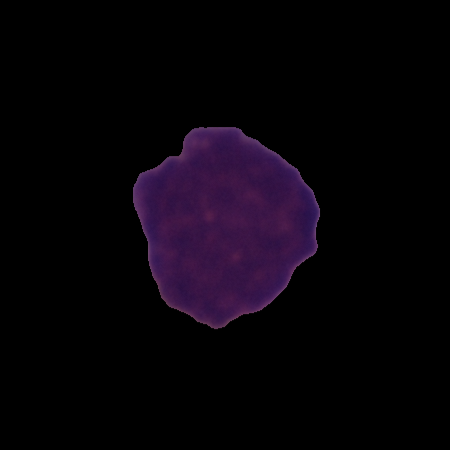
Label: cancer